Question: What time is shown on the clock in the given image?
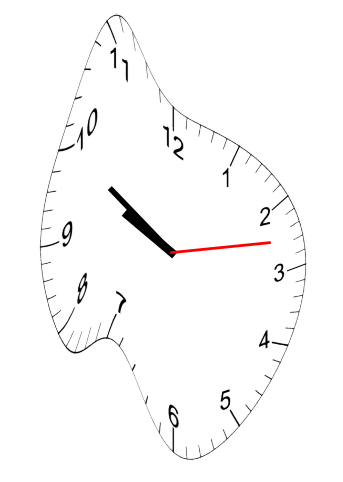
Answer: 09:50:13